Field crop: tomato
Growth stage: 2
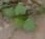
Species: solanum